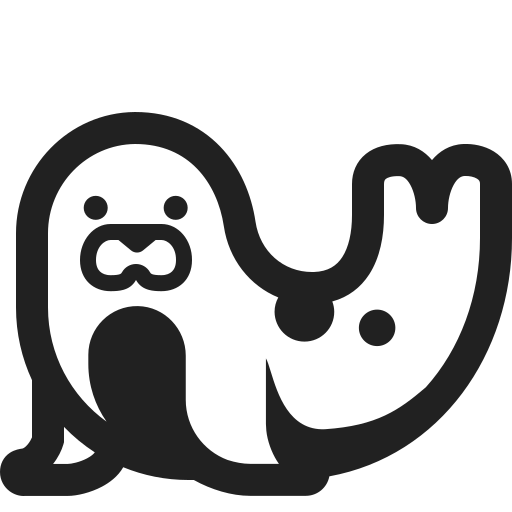
seal high contrast